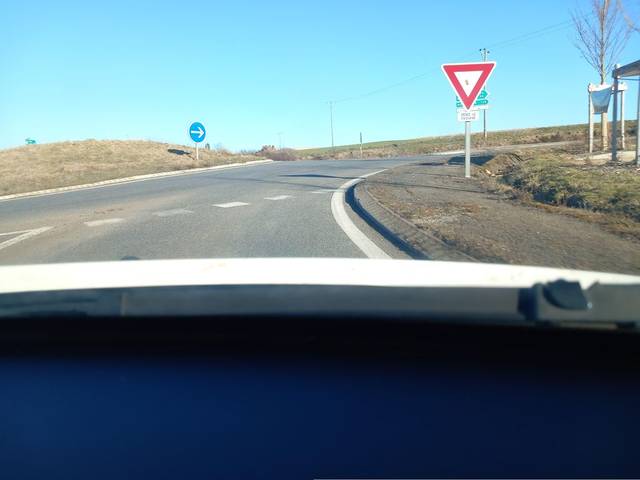
Region: France
Coordinates: 45.069, 3.761